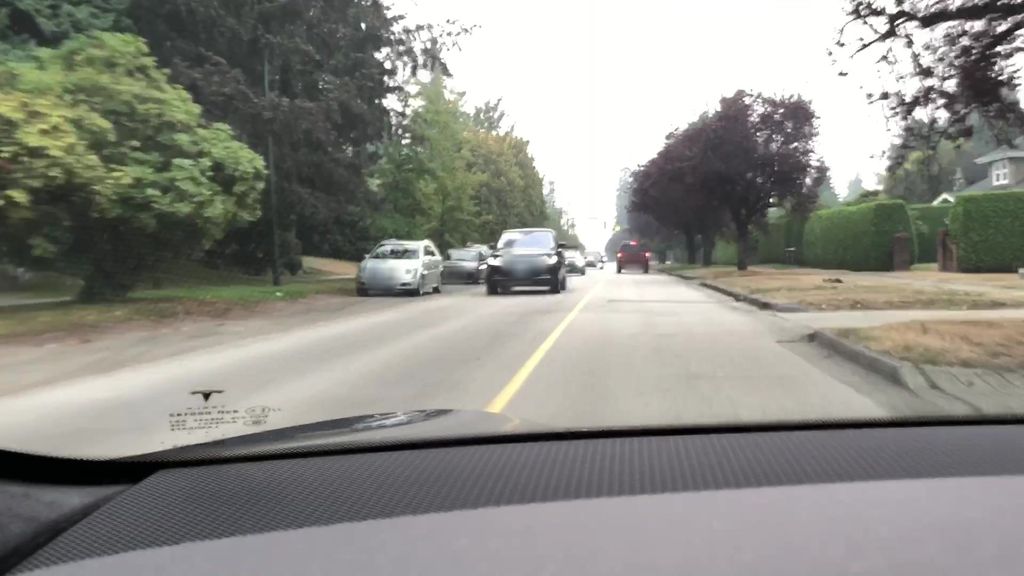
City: vancouver